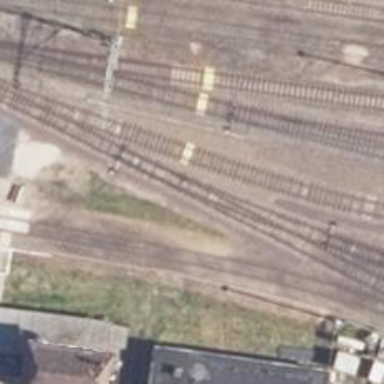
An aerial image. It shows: Railway yard in service.